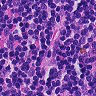
Metastatic tissue present: no